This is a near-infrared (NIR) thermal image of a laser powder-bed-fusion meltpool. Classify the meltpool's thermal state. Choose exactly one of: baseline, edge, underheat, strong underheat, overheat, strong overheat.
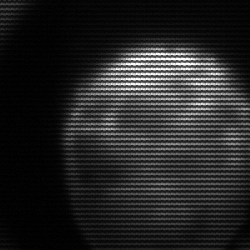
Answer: edge